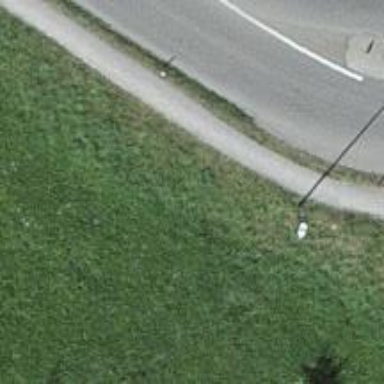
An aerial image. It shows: Footway with surface of fine gravel.